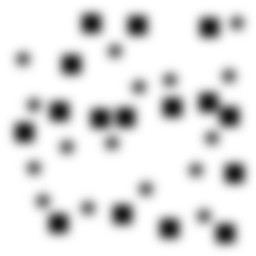
Squares: 16
Triangles: 0
Stars: 16
Total shapes: 32